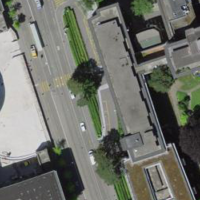
EUNIS habitat code: 57
Species observed at this site:
Certhia brachydactyla
Cyanistes caeruleus
Oenanthe oenanthe
Passer domesticus
Falco peregrinus
Columba livia
Falco tinnunculus
Corvus corax
Turdus merula